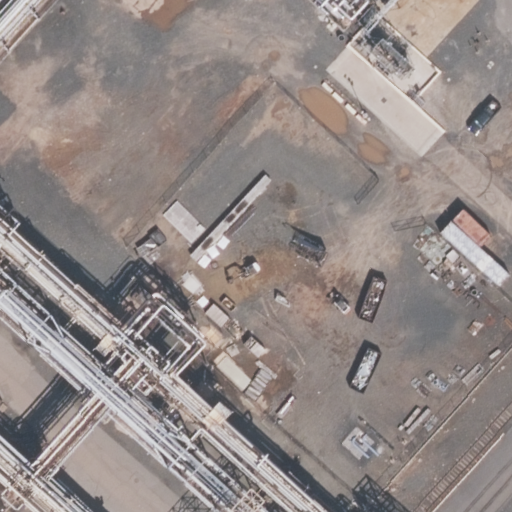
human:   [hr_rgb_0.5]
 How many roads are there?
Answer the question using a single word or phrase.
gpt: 2

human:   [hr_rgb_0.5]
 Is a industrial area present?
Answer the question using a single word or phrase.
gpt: yes

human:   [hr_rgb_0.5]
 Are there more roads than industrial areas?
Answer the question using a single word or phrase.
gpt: yes

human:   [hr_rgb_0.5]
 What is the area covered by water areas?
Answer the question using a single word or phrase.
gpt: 0m2

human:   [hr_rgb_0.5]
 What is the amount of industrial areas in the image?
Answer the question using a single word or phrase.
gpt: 1

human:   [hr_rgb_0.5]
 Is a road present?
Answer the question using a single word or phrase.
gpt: yes

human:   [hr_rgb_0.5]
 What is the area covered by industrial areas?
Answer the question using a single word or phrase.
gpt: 10583m2

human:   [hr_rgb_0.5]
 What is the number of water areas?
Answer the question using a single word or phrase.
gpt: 0

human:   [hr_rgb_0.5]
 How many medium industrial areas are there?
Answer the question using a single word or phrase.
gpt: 0

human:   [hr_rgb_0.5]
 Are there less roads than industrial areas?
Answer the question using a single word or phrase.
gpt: no

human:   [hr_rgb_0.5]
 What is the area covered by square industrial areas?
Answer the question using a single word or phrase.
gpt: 0m2

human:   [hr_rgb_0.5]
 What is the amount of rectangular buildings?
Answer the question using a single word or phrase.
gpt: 0

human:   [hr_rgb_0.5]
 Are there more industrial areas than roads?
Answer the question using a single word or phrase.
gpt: no

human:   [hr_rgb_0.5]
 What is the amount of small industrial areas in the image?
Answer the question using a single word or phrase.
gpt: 0

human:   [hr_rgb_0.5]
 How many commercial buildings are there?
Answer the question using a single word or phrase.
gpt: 0

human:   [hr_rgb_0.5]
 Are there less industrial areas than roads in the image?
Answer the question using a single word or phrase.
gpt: yes

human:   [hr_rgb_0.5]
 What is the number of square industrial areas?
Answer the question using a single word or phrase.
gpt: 0

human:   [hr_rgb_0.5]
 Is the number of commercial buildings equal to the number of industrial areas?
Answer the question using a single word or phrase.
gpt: no

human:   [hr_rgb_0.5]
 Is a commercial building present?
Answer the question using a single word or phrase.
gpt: no

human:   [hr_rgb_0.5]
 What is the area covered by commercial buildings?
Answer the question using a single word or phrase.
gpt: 0m2

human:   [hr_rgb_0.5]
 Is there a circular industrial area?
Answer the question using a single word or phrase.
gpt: no

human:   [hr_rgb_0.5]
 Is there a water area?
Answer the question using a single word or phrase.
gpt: no

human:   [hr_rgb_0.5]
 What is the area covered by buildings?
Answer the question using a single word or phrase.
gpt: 0m2

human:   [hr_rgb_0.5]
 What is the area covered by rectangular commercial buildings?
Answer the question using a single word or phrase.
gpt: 0m2

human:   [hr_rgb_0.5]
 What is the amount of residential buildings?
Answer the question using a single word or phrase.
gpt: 0

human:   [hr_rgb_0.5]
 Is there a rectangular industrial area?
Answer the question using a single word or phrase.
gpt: yes

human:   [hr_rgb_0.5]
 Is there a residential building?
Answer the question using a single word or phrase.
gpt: no

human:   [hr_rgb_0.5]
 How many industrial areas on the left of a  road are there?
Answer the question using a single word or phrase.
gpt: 0

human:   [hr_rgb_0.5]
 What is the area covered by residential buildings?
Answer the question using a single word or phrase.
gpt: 0m2

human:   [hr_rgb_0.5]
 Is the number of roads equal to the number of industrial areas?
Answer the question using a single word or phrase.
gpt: no

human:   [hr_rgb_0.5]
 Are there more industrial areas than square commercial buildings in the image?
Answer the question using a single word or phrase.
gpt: yes

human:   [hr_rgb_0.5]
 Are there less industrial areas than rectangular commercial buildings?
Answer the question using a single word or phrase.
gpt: no

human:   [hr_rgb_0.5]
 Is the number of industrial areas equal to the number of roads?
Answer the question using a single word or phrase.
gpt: no

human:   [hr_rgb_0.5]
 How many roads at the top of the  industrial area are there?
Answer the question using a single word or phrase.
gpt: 2

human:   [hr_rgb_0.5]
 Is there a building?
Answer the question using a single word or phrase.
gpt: no

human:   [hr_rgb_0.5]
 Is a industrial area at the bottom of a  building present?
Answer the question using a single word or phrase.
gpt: no

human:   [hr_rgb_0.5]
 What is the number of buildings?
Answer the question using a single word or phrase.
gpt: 0

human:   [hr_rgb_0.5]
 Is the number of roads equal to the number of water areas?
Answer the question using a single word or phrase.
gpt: no

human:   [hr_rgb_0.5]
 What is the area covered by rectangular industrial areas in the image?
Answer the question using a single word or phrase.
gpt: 10583m2

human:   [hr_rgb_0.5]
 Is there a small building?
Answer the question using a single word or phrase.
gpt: no

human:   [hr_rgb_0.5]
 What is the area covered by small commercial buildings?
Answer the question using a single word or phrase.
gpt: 0m2

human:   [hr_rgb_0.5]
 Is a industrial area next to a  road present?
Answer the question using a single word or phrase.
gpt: yes

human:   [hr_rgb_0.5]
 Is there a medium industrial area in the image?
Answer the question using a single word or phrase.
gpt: no

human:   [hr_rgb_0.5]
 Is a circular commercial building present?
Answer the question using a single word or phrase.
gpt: no

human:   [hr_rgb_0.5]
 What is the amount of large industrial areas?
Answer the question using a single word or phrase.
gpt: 1

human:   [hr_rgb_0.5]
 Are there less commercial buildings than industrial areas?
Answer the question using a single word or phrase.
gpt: yes

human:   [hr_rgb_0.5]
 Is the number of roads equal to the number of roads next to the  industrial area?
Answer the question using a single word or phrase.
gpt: yes

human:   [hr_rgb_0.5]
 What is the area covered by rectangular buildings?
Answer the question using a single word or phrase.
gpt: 0m2

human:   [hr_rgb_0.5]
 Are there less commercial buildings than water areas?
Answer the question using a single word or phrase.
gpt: no

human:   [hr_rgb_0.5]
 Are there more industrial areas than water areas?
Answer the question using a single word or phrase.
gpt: yes

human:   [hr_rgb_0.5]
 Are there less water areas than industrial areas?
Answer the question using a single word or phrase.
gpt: yes

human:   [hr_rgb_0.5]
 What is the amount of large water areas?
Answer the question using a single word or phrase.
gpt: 0

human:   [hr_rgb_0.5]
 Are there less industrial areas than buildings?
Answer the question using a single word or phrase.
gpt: no

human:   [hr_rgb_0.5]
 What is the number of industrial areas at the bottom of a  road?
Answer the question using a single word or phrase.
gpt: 1

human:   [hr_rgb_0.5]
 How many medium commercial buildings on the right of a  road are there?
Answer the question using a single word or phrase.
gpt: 0

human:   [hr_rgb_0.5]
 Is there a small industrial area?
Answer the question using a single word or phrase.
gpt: no

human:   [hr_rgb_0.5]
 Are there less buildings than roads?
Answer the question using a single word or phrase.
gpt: yes

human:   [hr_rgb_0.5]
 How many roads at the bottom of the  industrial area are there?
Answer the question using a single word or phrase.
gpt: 0

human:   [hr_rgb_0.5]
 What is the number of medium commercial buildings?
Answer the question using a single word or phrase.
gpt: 0

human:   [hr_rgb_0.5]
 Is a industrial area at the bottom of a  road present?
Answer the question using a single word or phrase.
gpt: yes

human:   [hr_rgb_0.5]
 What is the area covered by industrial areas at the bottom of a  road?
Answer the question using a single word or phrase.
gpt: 10583m2

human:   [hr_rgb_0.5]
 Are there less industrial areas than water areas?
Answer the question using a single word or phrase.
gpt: no

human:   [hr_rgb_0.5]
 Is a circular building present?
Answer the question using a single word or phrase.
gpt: no

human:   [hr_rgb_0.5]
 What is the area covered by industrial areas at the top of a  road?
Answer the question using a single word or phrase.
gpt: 0m2